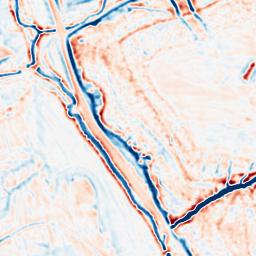
Category: multiscale
Decomposition family: dog_multiscale
Decomposition parameters: sigma_ratio: 1.4
n_scales: 3
base_sigma: 1
Upsampling method: bilinear
Upsampling parameters: scale: 2
Upsampling scale: 2